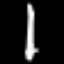
Label: pencil